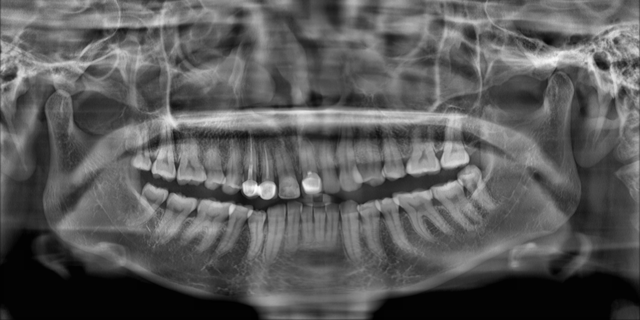
adult